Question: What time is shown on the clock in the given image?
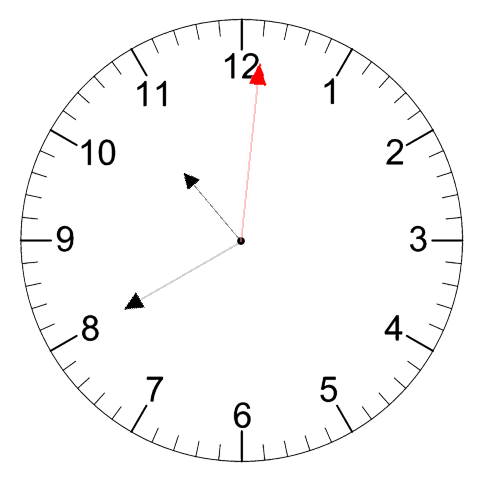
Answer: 10:40:01